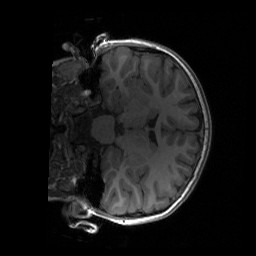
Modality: T1w
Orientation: coronal
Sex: female
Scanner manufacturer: siemens
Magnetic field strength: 3 T
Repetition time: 1.9 s
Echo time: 0.00243 s